Question:
It seems that Oracle favicon is set to my web server as default.
I know how to change favicon in html like this :
'<link rel="shortcut icon" type="image/x-icon" href="/img/common/myFavicon.ico">'
but I need to remove this setting(No default favicon) on server side. Where can I set this?
There are many sites running on this web server, so I want to make every sites changed at once.
The web server's OS is 'AIX 5L V5.3' and 'iPlanet 7.0'
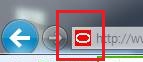
Answer: It's in the iPlanet settings.
Select a site in 'Configuration' tab(** Note that every terms I use in here may not be correct in English. I translated Koreans into English on my own).
Then go to 'General' > 'Advanced search' > 'HTTP setting'.
And see if the 'Favorite icon' is checked. It should be NOT checked, if you don't want to show the Oracle favicon.

And restart the instance! :)